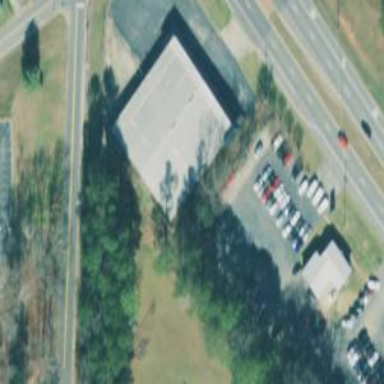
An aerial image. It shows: Building that houses motorcycle shop.